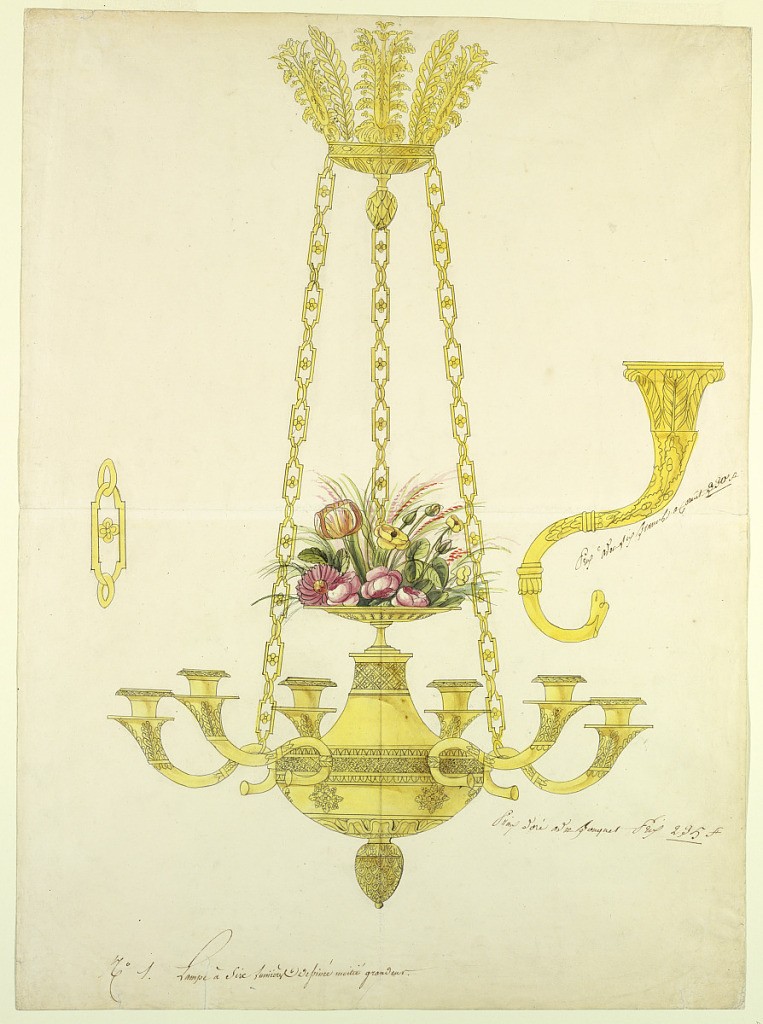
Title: Chandelier
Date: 1810–25
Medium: Pen and black ink, watercolor, graphite Support: thick white wove paper; old fold(?) at center
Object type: Drawing
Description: Vertical rectangle; on top is a bowl with a hanging pomegranate and with a crest of alternating acanthus calyces and stylized fern branches; three chains support the body; they are fastened to three of the horns which carry the sockets; on top of the body stands a bowl with a